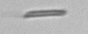
Label: fiber